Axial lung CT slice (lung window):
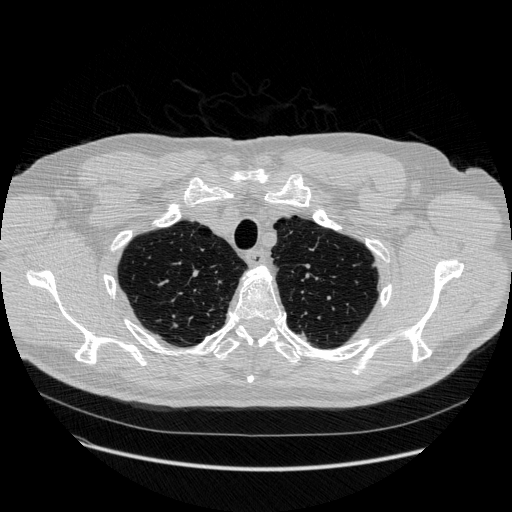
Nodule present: no